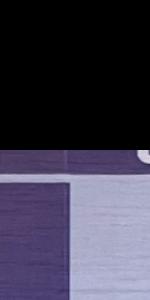
Label: Empty